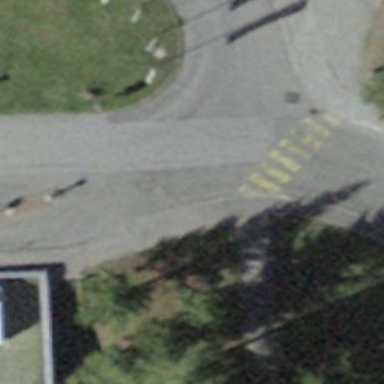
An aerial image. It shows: Sidewalk.